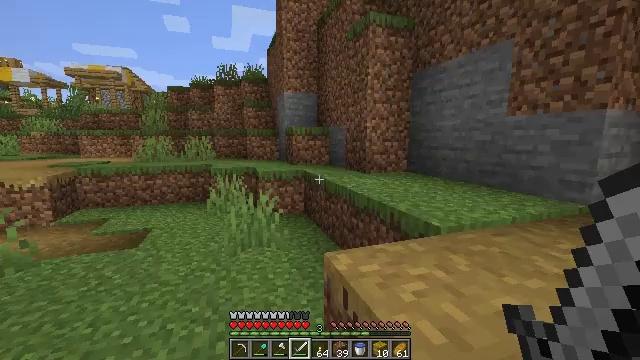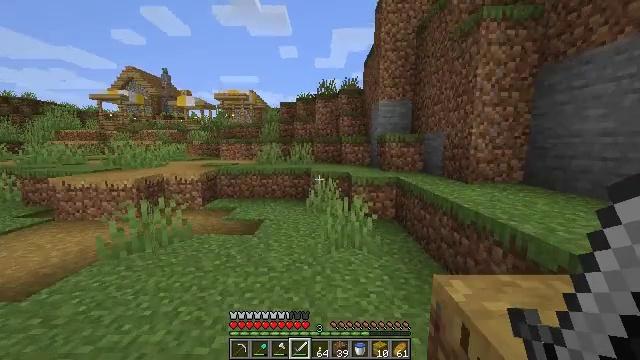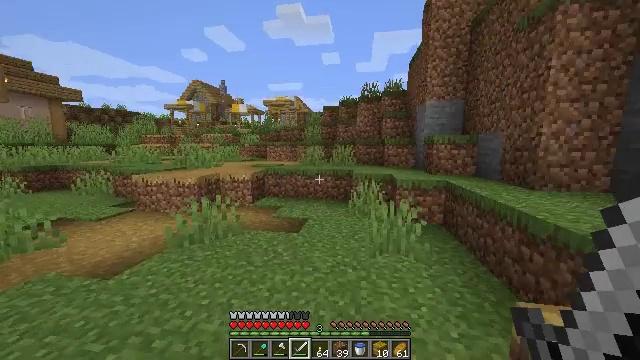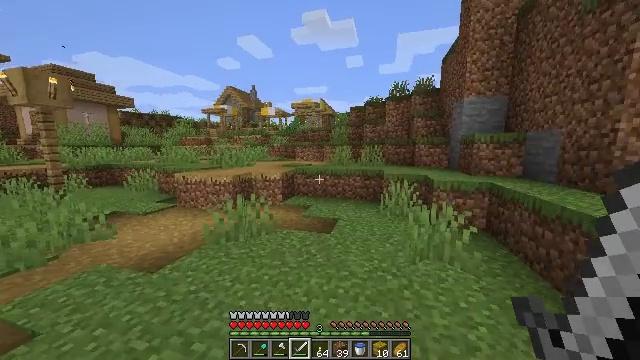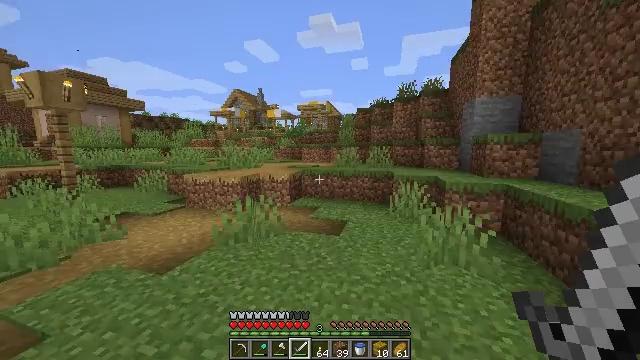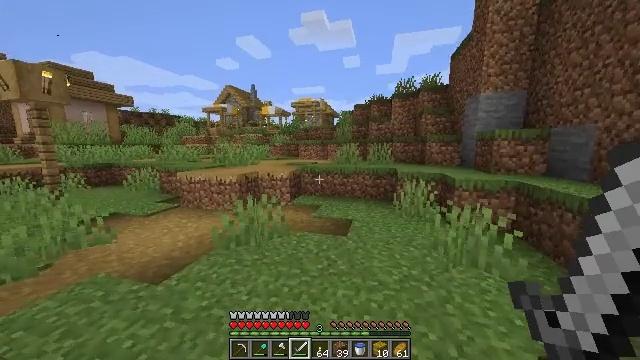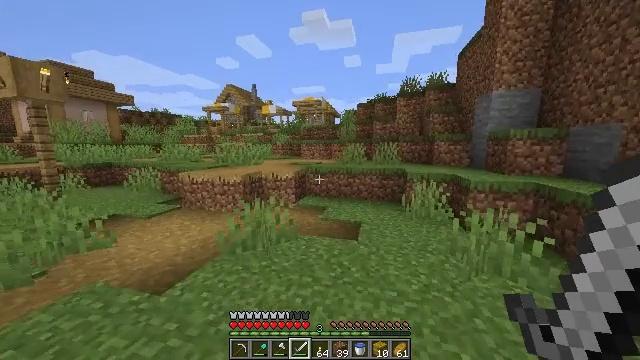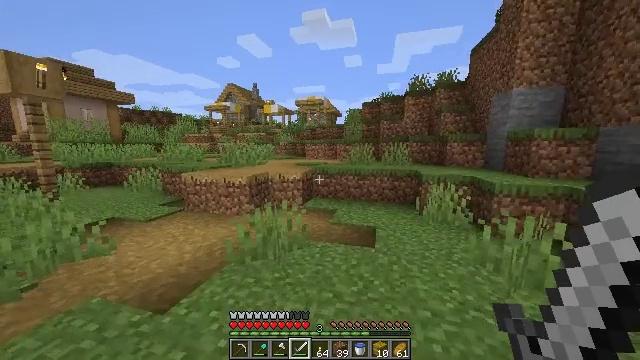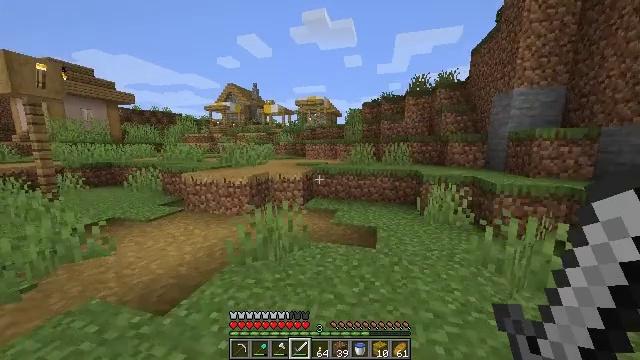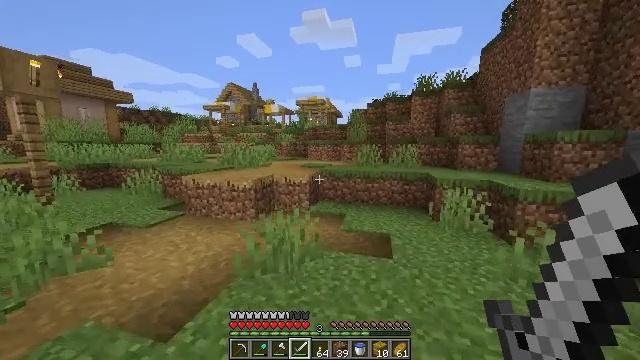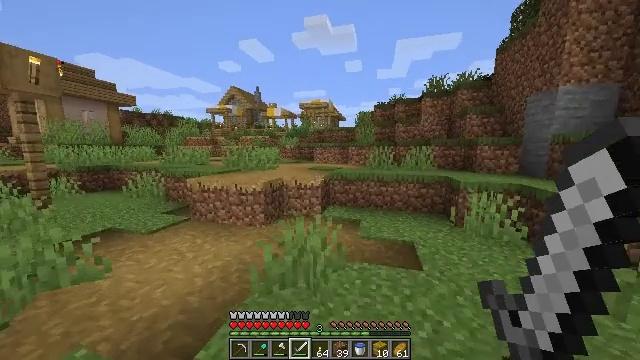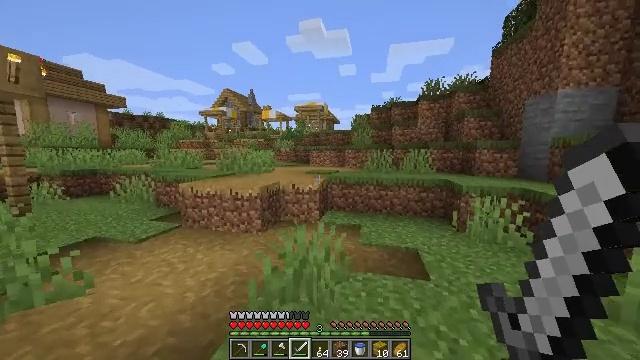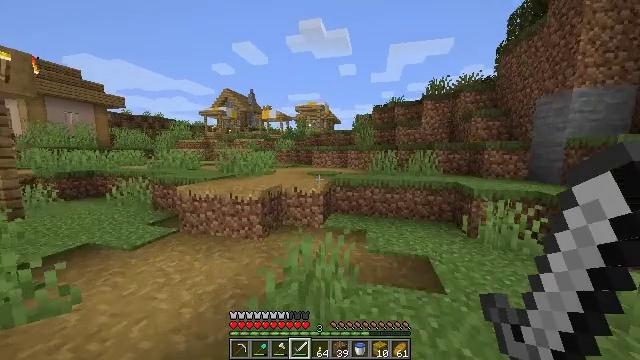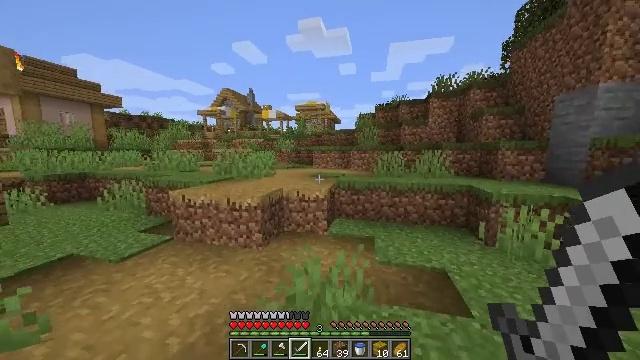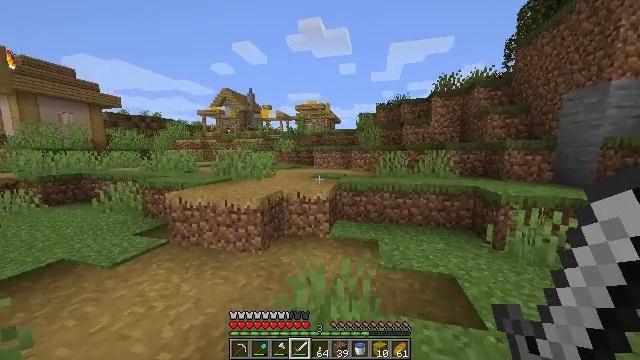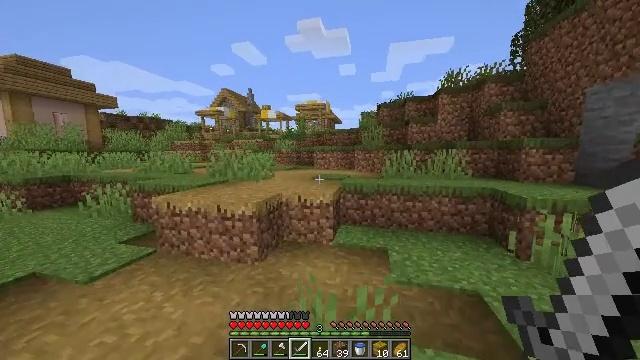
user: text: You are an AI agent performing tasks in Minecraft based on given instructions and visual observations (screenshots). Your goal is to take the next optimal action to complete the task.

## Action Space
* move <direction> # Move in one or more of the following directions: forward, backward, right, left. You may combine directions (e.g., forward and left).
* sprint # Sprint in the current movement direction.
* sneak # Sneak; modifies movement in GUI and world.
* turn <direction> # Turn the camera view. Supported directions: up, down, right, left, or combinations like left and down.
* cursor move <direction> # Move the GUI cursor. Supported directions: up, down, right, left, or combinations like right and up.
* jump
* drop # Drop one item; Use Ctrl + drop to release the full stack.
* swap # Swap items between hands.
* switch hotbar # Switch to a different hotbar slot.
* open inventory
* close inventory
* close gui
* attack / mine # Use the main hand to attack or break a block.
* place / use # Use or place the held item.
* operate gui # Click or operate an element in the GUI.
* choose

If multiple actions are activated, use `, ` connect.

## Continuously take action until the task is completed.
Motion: motion action
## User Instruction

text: Retrieve the brewing stand by breaking it.
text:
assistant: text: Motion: move forward and move left, sprint, turn left
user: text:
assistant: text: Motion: move forward and move left, sprint, turn left
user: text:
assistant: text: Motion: move forward and move left, sprint, turn left
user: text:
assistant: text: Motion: move forward and move left, sprint, turn left
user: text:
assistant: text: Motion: move forward and move left, sprint, turn right
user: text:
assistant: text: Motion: move forward and move left, sprint
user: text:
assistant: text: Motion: move forward and move left, sprint
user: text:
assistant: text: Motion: move forward and move left, sprint
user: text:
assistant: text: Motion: move forward and move left, sprint
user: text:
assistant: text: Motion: move forward and move left, sprint
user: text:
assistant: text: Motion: move forward, sprint, turn right
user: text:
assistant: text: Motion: move forward, sprint
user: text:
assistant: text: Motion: move forward, sprint
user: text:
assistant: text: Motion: move forward, sprint
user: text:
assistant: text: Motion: move forward, sprint
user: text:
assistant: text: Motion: move forward, sprint
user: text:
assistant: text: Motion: move forward, sprint
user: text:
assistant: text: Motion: move forward, sprint
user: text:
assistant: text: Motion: move forward, sprint
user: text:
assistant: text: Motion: move forward, sprint
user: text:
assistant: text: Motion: move forward, sprint
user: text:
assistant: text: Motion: move forward, sprint
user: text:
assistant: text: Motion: move forward, sprint, jump
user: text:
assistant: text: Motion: move forward, sprint, jump
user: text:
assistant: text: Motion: move forward, sprint, jump
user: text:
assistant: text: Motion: move forward, sprint, jump
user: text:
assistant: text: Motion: move forward, sprint, jump
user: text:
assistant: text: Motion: move forward, sprint
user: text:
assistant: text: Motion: move forward, sprint
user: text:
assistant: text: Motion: move forward, sprint